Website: apple
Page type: account-dashboard
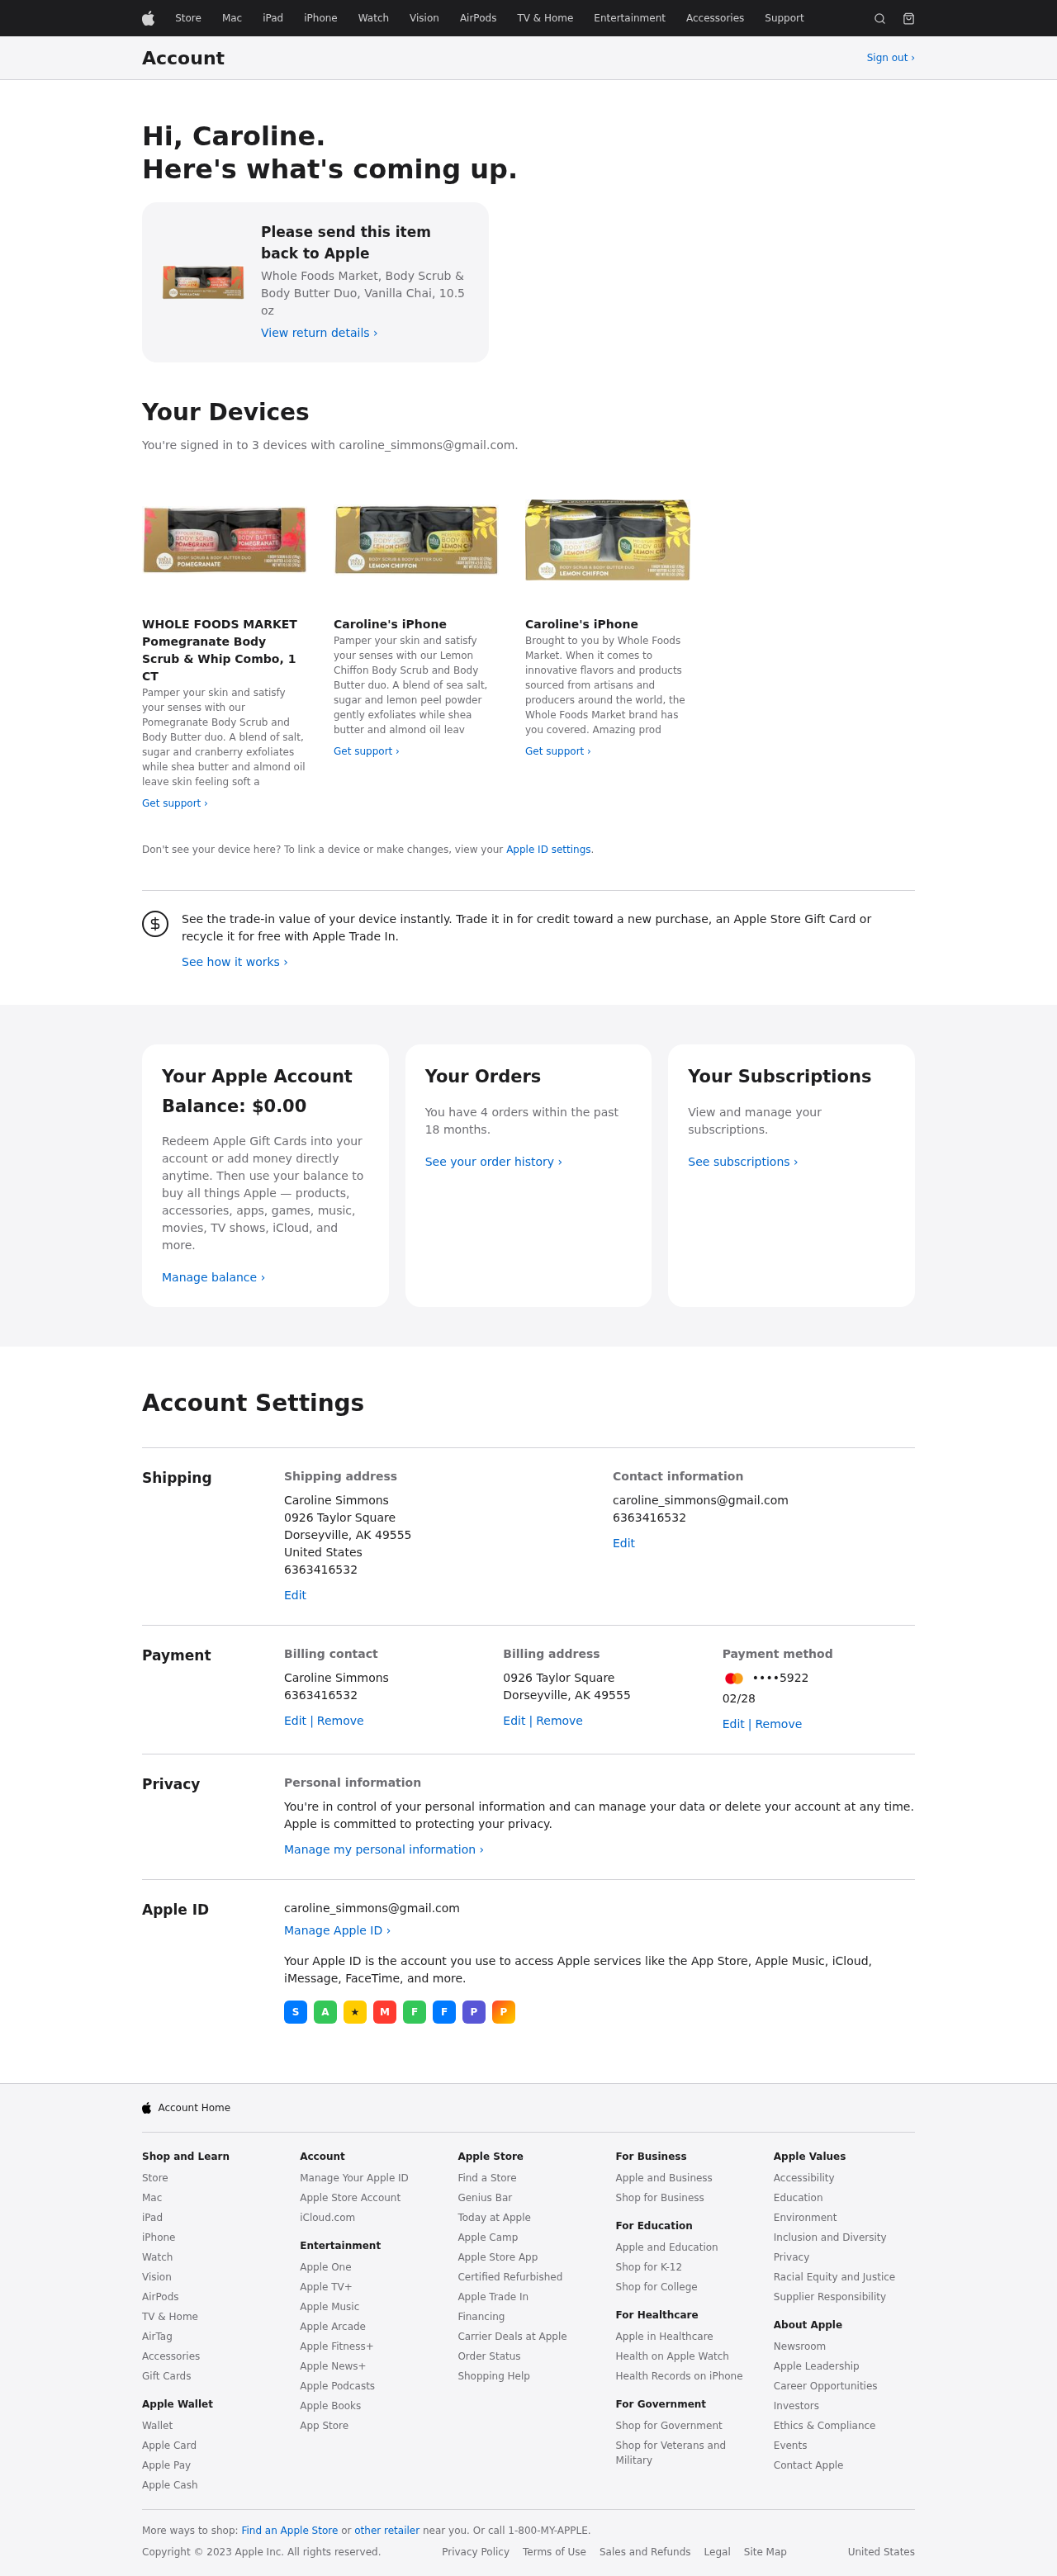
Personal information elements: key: PII_CITY_STATE_ZIP
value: Dorseyville, AK 49555
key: PII_EMAIL
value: caroline_simmons@gmail.com
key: PII_FIRSTNAME
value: Caroline
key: PII_FULLNAME
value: Caroline Simmons
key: PII_PHONE
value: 6363416532
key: PII_STREET
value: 0926 Taylor Square
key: PII_EMAIL2
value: caroline_simmons@gmail.com
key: PII_EMAIL3
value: caroline_simmons@gmail.com
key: PII_PHONE_LINE
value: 6532
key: PII_PHONE_SUFFIX
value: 6532
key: PII_PHONE2
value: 6363416532
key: PII_PHONE3
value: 6363416532
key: PII_PHONE_NUMERIC
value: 6363416532
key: PII_PHONE_LINE_NUMERIC
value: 6532
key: PII_PHONE_SUFFIX_NUMERIC
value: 6532
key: PII_PHONE2_NUMERIC
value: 6363416532
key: PII_PHONE3_NUMERIC
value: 6363416532
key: PII_PHONE_DIGITS
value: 6363416532
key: PII_PHONE_LAST4
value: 6532
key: PII_LASTNAME
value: Simmons
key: PII_FULLNAME2
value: Caroline Simmons
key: PII_FULLNAME3
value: Caroline Simmons
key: PII_FIRSTNAME2
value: Caroline
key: PII_FIRSTNAME3
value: Caroline
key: PII_LASTNAME2
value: Simmons
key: PII_LASTNAME3
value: Simmons
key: PII_FIRSTNAME_DERIVED
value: Caroline
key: PII_LASTNAME_DERIVED
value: Simmons
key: PII_FULLNAME_DERIVED
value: Caroline Simmons
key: PII_NAME_FULL_DERIVED
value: Caroline Simmons
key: PII_STREET2
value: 0926 Taylor Square
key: PII_CITY_STATE_ZIP2
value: Dorseyville, AK 49555
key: PII_CARD_LAST4
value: ••••5922
Product elements: key: PRODUCT1_NAME
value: Whole Foods Market, Body Scrub & Body Butter Duo, Vanilla Chai, 10.5 oz
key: PRODUCT2_DESC
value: Pamper your skin and satisfy your senses with our Pomegranate Body Scrub and Body Butter duo. A blend of salt, sugar and cranberry exfoliates while shea butter and almond oil leave skin feeling soft a
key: PRODUCT2_NAME
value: WHOLE FOODS MARKET Pomegranate Body Scrub & Whip Combo, 1 CT
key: PRODUCT3_DESC
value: Pamper your skin and satisfy your senses with our Lemon Chiffon Body Scrub and Body Butter duo. A blend of sea salt, sugar and lemon peel powder gently exfoliates while shea butter and almond oil leav
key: PRODUCT4_DESC
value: Brought to you by Whole Foods Market.  When it comes to innovative flavors and products sourced from artisans and producers around the world, the Whole Foods Market brand has you covered. Amazing prod
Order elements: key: ORDER_COUNT
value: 4
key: ORDER_HISTORY_MONTHS
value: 18
Other elements: key: NUM_DEVICES
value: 3
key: ACCOUNT_BALANCE
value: $0.00